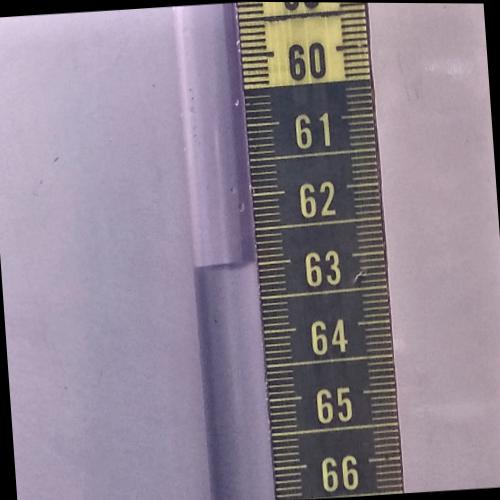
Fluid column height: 63.0 cm